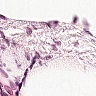
Metastatic tissue present: no